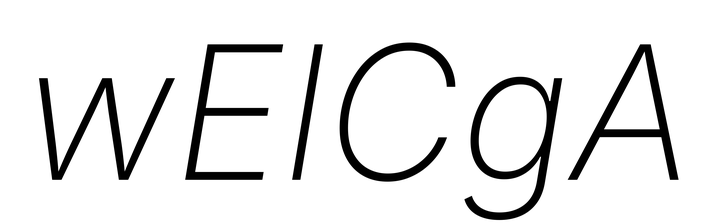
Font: Inter-Italic_ExtraLight_Italic